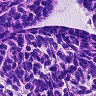
Metastatic tissue present: no